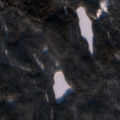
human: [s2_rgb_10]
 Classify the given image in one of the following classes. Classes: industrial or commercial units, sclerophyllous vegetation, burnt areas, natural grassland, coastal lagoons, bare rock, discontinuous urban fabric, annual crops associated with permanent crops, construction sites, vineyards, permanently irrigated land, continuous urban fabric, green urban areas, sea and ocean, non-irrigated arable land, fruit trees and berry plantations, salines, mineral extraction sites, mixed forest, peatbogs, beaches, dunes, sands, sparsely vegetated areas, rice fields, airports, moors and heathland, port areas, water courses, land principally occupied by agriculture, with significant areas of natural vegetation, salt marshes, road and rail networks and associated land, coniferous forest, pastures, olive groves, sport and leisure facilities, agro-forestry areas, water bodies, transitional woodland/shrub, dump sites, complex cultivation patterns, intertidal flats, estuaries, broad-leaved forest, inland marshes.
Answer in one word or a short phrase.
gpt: coniferous forest